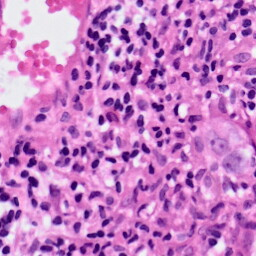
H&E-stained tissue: Lung